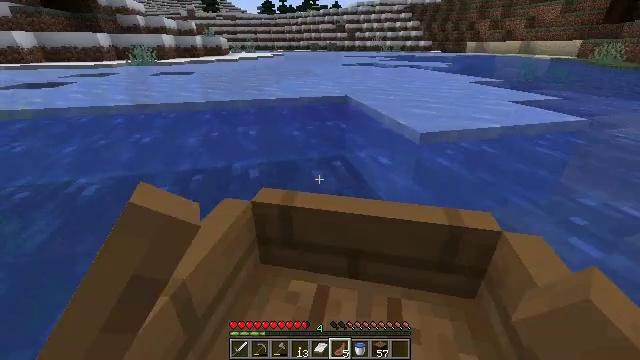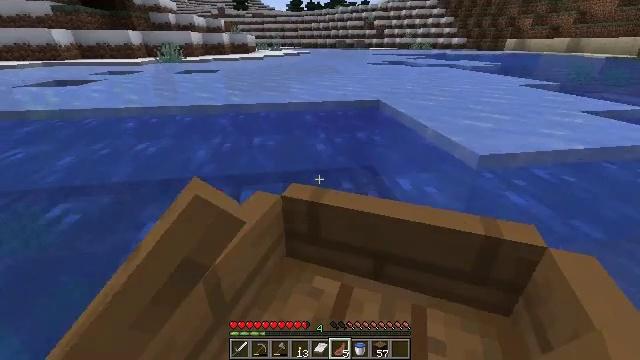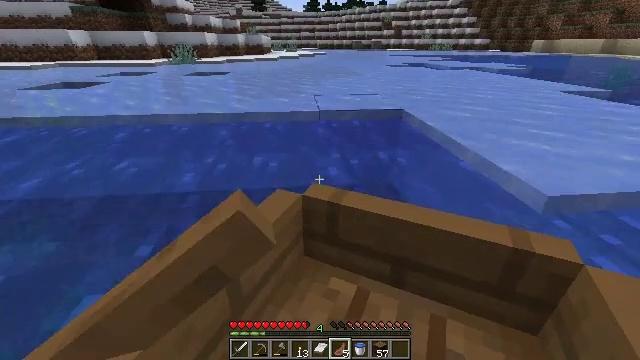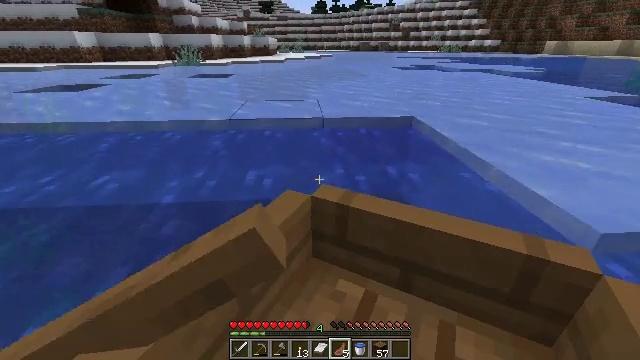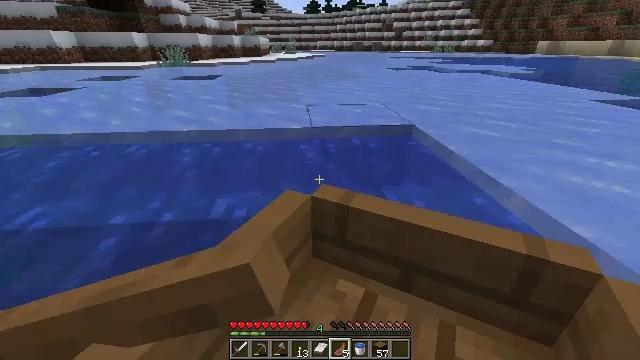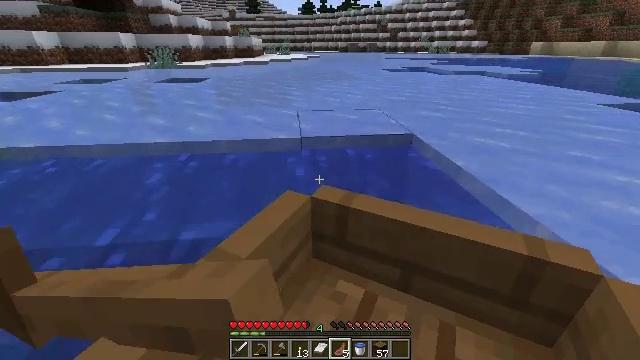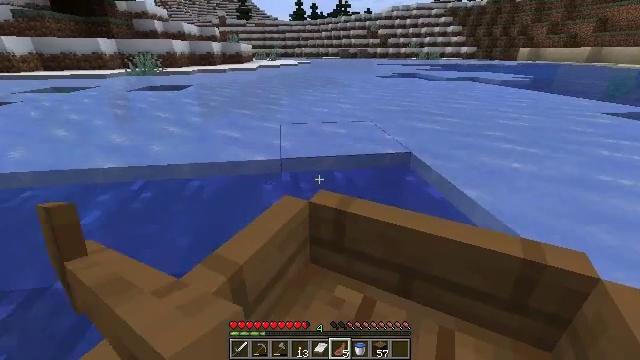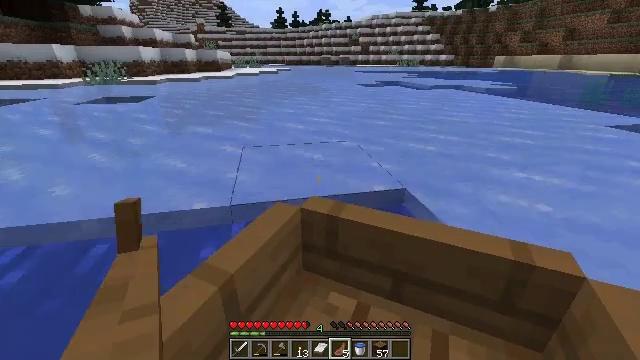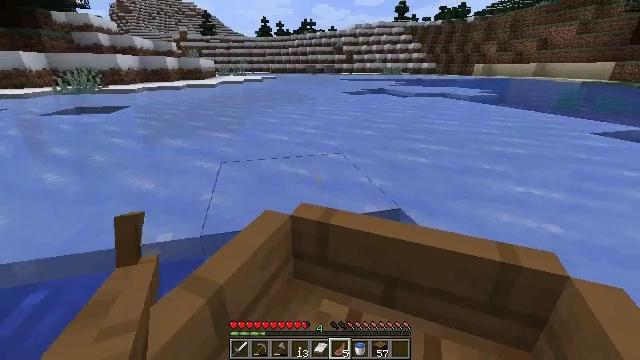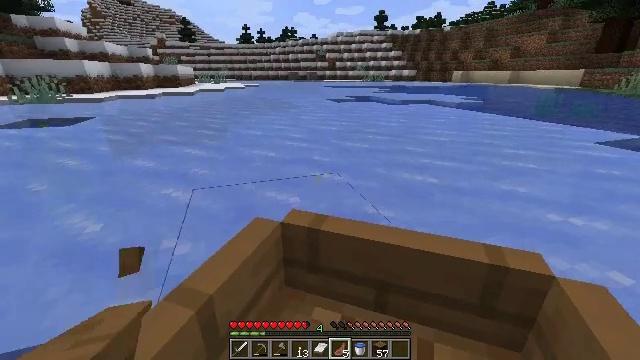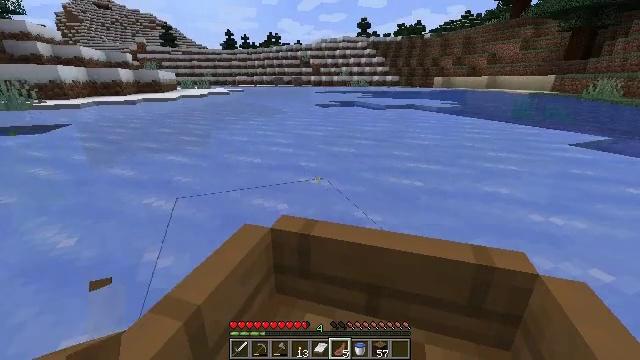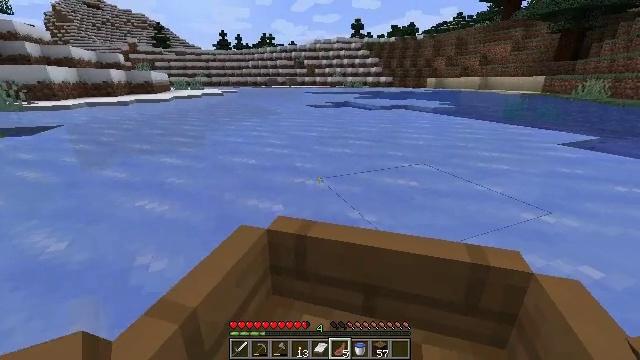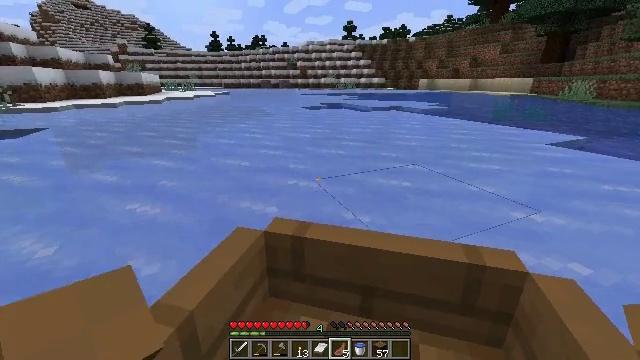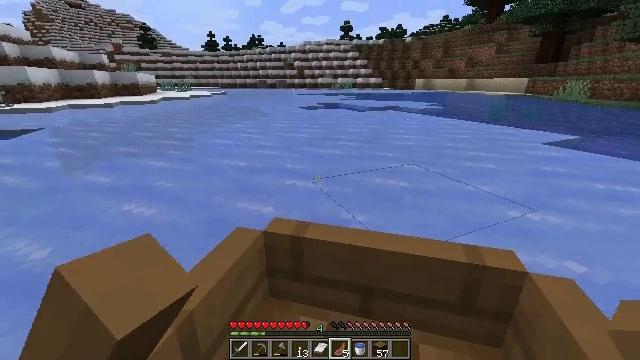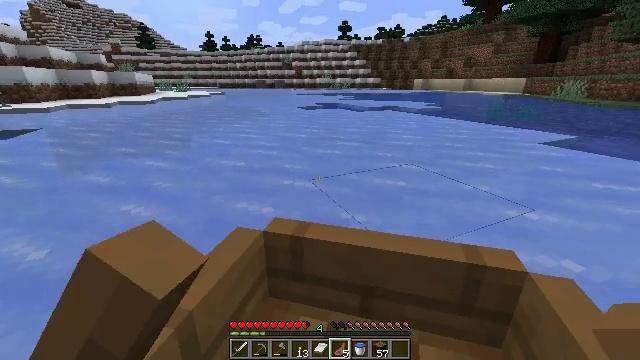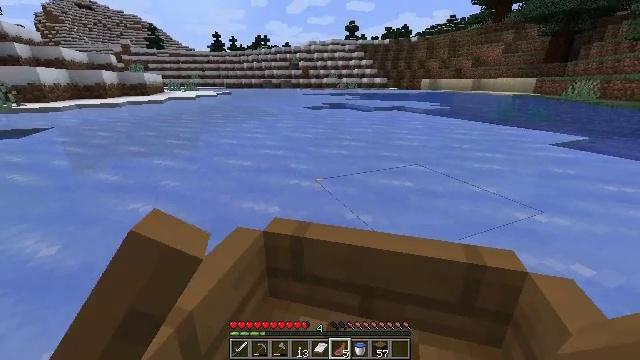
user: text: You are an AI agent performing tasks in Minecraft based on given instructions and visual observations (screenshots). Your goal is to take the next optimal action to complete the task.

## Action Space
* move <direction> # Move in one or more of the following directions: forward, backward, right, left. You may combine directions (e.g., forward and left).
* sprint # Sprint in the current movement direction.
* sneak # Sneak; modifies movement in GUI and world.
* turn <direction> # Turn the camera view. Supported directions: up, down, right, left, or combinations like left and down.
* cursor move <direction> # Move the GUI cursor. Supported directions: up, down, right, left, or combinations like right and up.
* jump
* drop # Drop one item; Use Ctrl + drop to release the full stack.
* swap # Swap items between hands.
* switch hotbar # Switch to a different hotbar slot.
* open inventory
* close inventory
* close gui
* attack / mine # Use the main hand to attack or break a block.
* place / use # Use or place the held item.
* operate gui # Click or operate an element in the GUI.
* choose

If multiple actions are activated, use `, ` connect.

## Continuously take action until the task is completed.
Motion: motion action
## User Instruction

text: Harvest the ice from frozen areas.
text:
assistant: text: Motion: move forward, turn left
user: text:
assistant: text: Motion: move forward, turn left
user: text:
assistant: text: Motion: move forward, turn left
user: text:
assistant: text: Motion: move forward
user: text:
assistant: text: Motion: move forward
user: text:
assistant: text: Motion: move forward, turn up
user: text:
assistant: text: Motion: move forward, turn right and up
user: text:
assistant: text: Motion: move forward, turn right and up
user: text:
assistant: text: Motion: move forward, turn right and up
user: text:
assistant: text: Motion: move forward, turn right and up
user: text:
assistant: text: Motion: move forward
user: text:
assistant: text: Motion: move forward
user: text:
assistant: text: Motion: move forward and move left
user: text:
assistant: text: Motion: move forward and move left
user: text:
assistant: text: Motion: move forward and move left
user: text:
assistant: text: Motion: move forward and move left
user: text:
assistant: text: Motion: move forward and move left
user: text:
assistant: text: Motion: move forward and move left
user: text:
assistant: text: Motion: move forward
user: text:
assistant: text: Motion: move forward
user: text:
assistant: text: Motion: no_op
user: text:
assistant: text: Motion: no_op
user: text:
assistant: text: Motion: no_op
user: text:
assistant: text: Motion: open inventory
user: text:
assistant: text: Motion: open inventory
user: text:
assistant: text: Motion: open inventory
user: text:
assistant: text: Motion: open inventory
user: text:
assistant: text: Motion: open inventory
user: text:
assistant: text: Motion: open inventory
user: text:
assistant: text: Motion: open inventory